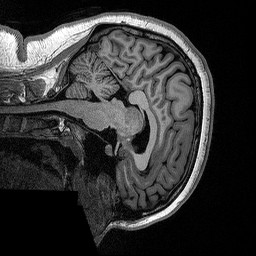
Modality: T1w
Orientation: sagittal
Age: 28
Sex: female
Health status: healthy
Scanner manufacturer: siemens
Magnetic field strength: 1.5 T
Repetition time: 2.73 s
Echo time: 0.00357 s